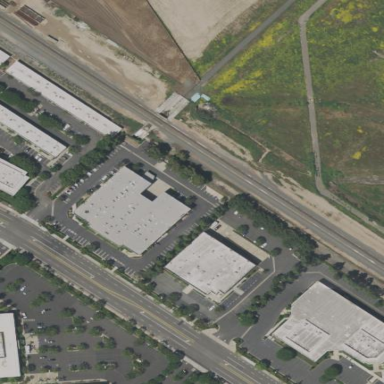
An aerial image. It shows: Commercial area.